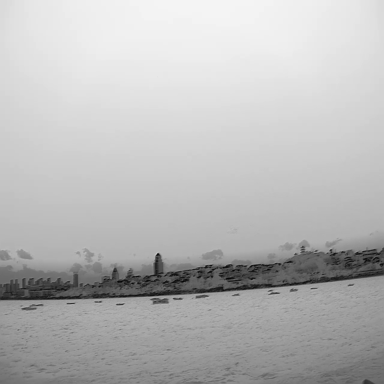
There are 13 bulk_carriers in the infrared image.